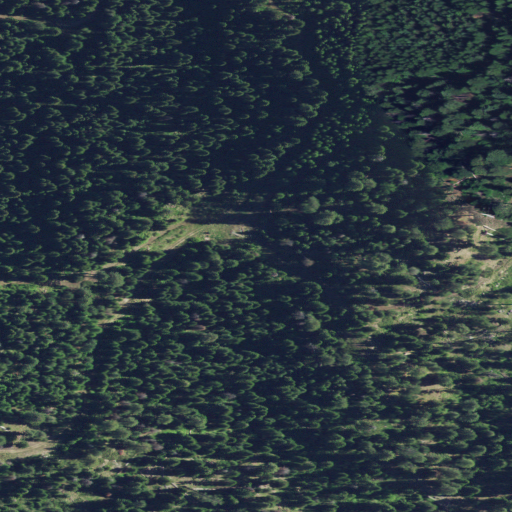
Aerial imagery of gap in Idaho named Coffee Can Saddle containing evergreen forest and shrub